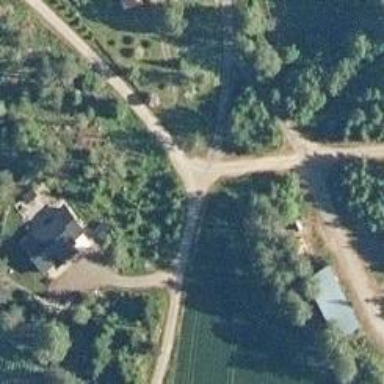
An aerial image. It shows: Driveway.